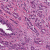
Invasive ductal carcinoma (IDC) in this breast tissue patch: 1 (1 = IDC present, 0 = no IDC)